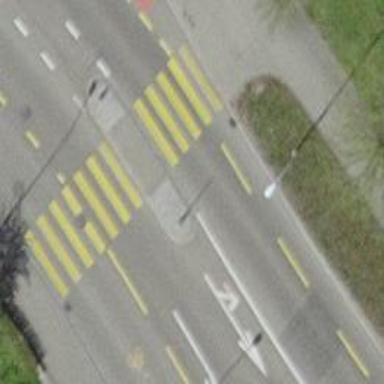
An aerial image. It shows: Uncontrolled zebra crossing with central island.